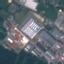
Land use / land cover class: Industrial